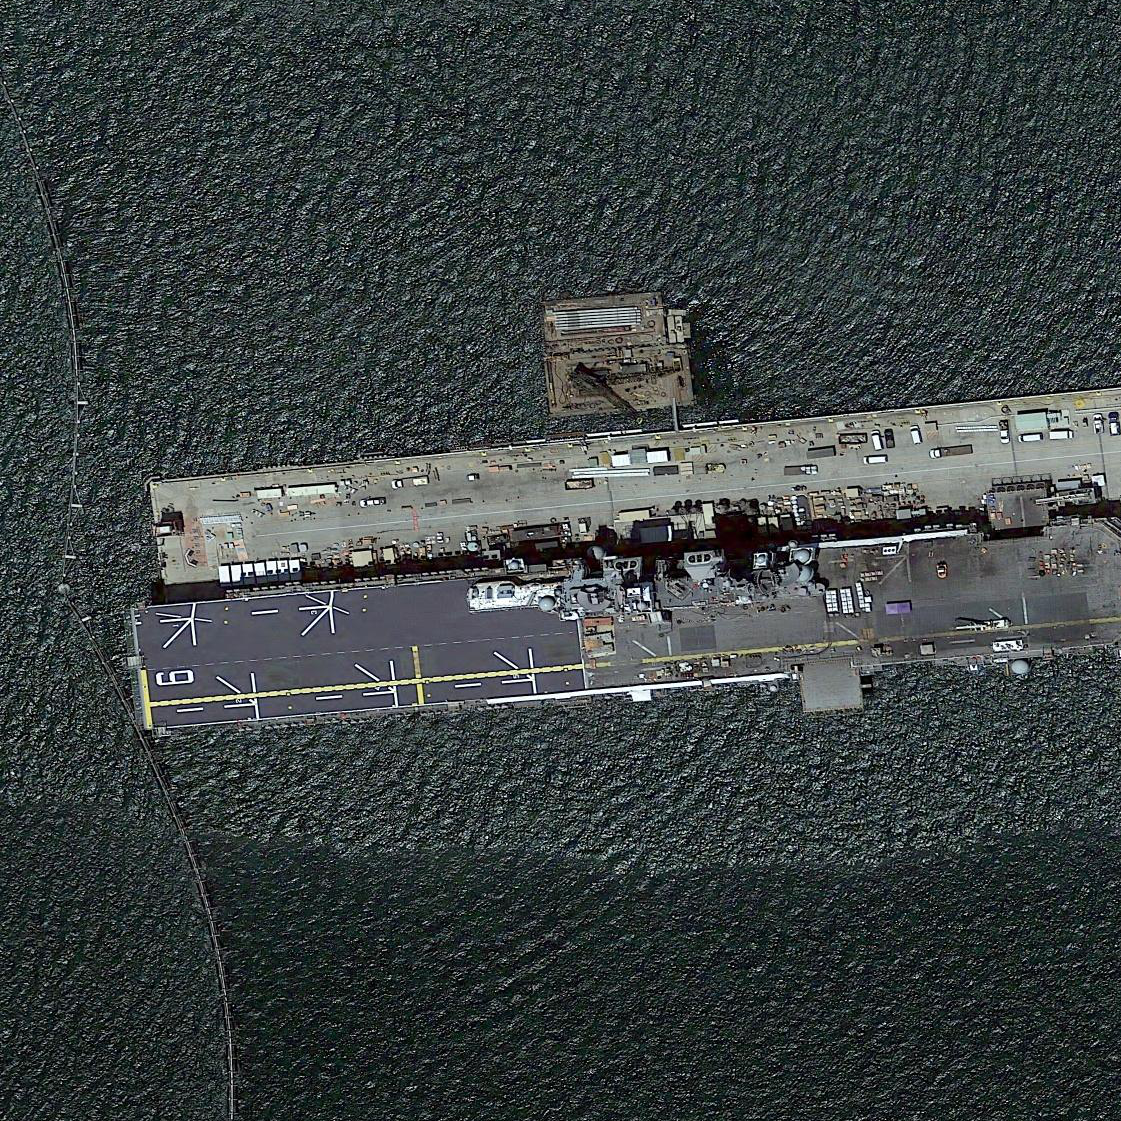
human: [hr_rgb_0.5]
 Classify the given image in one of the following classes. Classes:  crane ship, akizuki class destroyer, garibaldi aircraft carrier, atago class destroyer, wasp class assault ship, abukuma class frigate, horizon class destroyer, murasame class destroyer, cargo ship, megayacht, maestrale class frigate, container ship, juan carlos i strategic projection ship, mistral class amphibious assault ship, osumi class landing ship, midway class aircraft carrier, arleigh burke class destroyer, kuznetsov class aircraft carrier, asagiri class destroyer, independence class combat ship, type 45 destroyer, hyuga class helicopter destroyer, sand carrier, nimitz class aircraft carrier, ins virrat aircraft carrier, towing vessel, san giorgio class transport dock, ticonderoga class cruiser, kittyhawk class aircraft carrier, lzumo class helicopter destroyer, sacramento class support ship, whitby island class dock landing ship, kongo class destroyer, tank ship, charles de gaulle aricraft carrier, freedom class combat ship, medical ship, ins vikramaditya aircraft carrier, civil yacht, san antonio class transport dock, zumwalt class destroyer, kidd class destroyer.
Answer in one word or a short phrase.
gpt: Wasp class assault ship